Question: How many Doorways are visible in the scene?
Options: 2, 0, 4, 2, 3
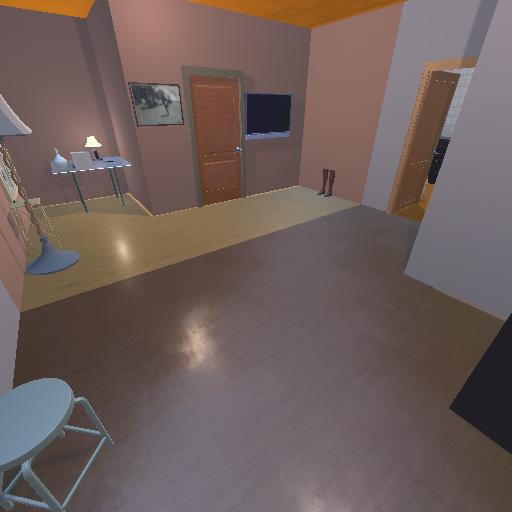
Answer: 2